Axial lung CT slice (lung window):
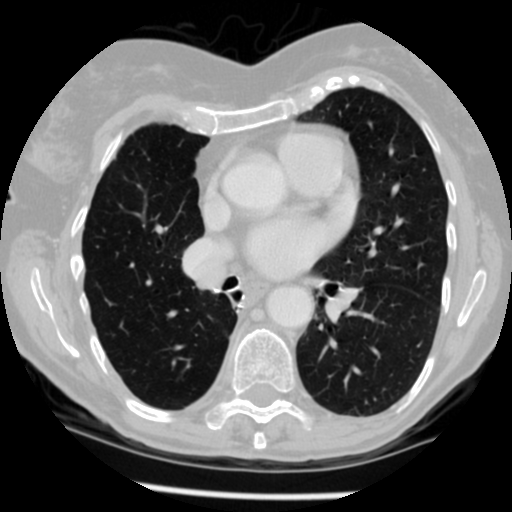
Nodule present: no